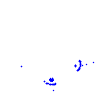
Particle: kaon